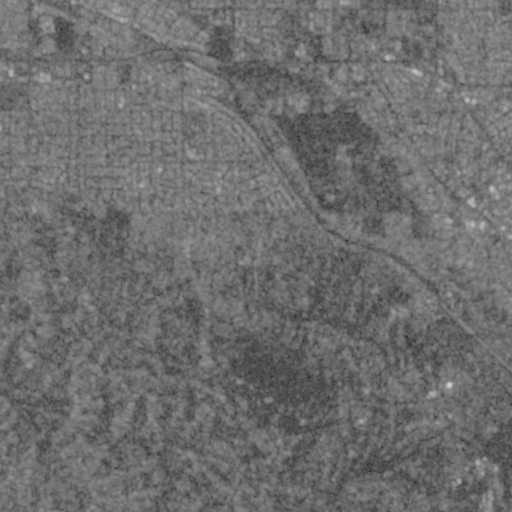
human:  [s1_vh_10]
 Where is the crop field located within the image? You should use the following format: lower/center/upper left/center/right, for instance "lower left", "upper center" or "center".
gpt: The crop field is located in the upper left of the image.
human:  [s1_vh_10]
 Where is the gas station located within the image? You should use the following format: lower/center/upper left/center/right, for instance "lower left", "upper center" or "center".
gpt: The gas station is located in the upper left of the image.
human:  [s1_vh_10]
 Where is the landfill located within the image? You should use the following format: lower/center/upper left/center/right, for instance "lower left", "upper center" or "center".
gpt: The landfill is located in the lower right of the image.
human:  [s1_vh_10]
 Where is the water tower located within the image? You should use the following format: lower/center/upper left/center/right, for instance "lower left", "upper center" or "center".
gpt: The water tower is located in the center left of the image.
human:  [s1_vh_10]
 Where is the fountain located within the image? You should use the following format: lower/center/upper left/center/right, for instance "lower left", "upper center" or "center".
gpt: The fountain is located in the upper right of the image.
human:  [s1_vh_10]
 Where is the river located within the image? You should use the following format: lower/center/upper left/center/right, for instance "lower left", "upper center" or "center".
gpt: The river is located in the upper of the image.
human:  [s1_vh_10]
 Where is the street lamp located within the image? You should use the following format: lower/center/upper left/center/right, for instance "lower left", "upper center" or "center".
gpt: The street lamp is located in the center of the image.
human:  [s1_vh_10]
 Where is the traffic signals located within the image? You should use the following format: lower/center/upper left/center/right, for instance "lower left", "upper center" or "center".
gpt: The traffic signals is located in the upper of the image.
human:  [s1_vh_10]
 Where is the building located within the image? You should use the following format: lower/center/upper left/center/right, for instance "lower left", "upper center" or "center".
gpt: There is no building in the image.

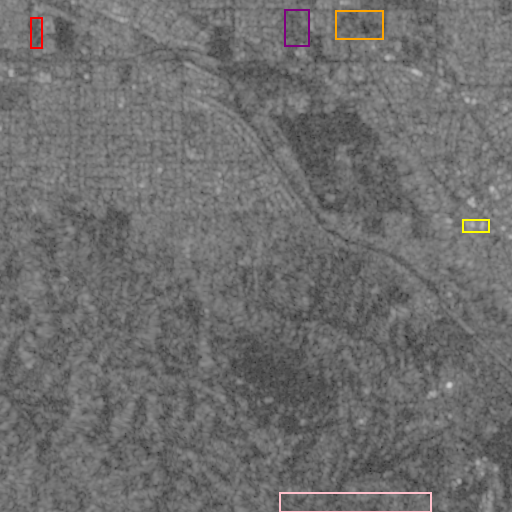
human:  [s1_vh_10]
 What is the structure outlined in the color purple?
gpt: The structure outlined in purple is a crop field.
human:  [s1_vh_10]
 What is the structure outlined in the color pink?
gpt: The structure outlined in pink is a landfill.
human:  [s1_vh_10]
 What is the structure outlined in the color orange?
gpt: The structure outlined in orange is a park.
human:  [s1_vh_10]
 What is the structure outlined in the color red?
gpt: The structure outlined in red is a parking lot.
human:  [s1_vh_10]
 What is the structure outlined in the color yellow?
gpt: The structure outlined in yellow is a building.
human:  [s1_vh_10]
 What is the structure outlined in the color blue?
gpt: There is no blue outline.